Question: I used 'ASIHTTPRequest' in my project,but in the file 'ASIDataCompressor.m' line '190':
'''
if ([inputStream streamStatus] == NSStreamEventErrorOccurred) {
if (err) {
*err = [NSError errorWithDomain:NetworkRequestErrorDomain code:ASICompressionError userInfo:[NSDictionary dictionaryWithObjectsAndKeys:[NSString stringWithFormat:@"Compression of %@ failed because we were unable to write to the destination data file at %@",sourcePath,destinationPath],NSLocalizedDescriptionKey,[outputStream streamError],NSUnderlyingErrorKey,nil]];
}
[compressor closeStream];
return NO;
}
'''
it warning me this:

Any one know how to fix it? thx
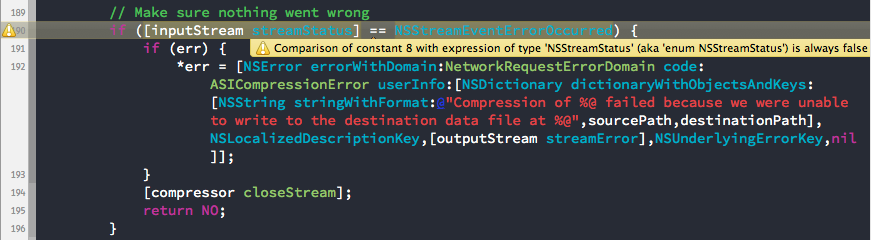
Answer: '(NSStreamStatus)NSStreamEventErrorOccurred'
Probably the correct way to handle this is to replace the 'NSStreamEventErrorOccurred' with 'NSStreamStatusError'. That's probably what the author of ASIHTTP intended.